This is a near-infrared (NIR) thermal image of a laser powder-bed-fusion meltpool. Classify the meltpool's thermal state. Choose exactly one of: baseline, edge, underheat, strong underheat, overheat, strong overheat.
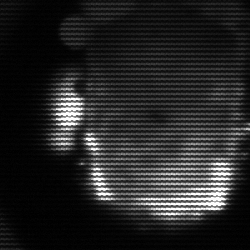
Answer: baseline